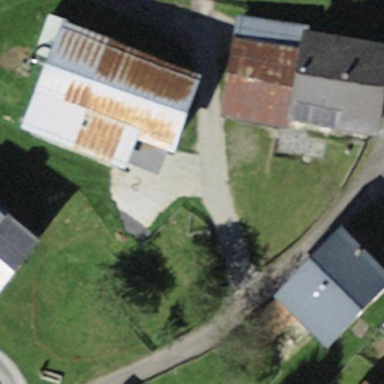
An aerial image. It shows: Farm auxiliary building.